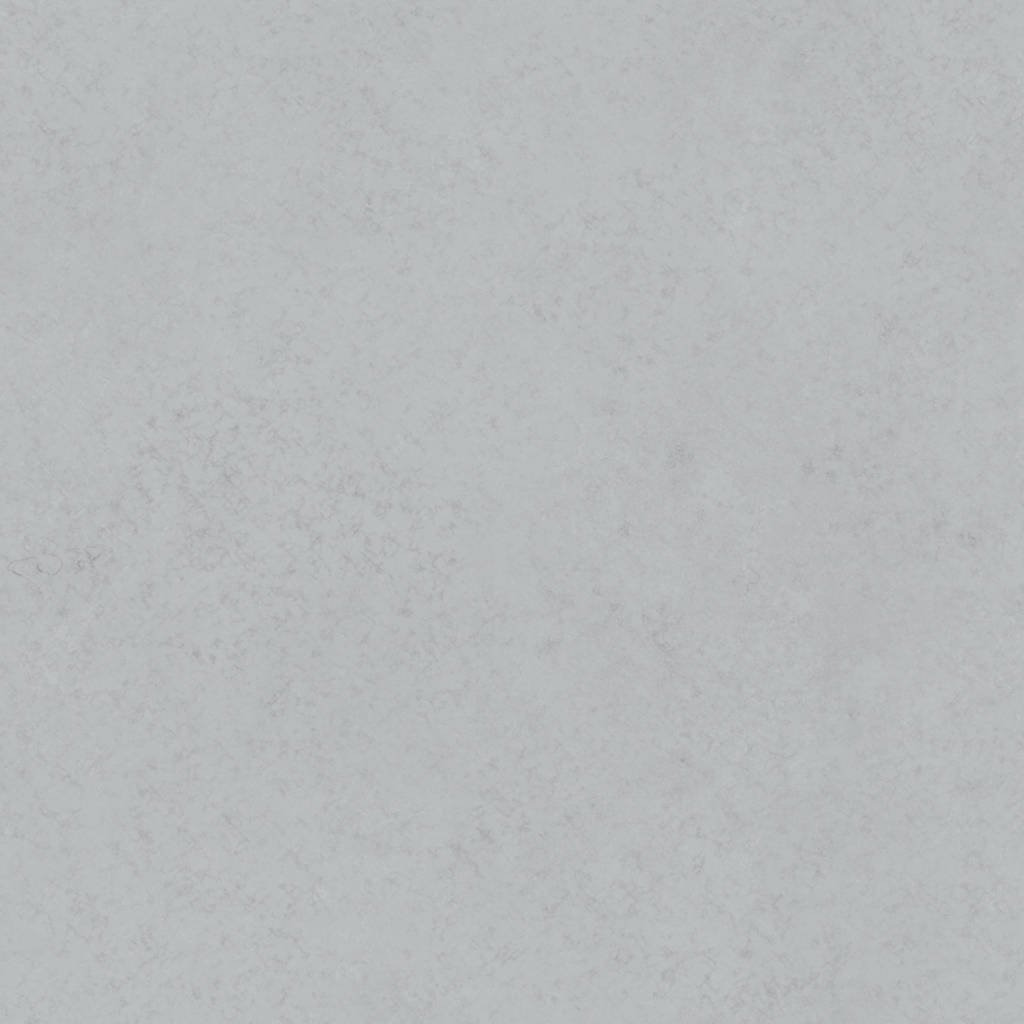
Texture map type: Color